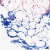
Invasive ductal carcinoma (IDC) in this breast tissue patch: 0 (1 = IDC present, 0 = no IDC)